Aerial crown-view tile of a tropical tree (Barro Colorado Island, Panama), acquired 20240918:
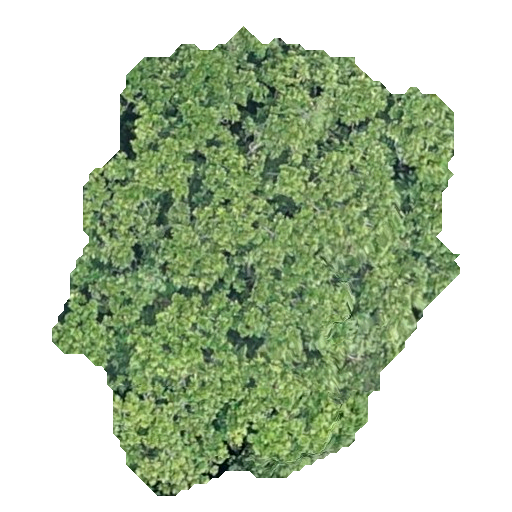
Species: Anacardium excelsum
GBIF accepted scientific name: Anacardium excelsum
Crown area: 206.585 m²